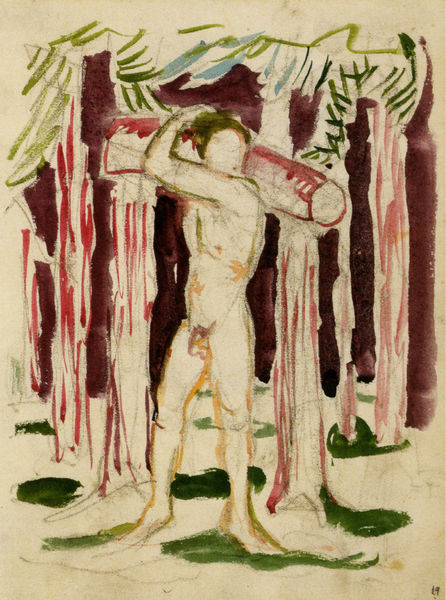
Titel: Holzträger
Künstler: Franz Marc
Standort: München
Institution: Städtische Galerie im Lenbachhaus
Schlagwörter: akt, baum, blau, dunkel, gemälde, kopf, laub, mann, nackt, weiß, aquarell, baumstämme, bäume, gelb, grün, kubismus, braun, brust, bunt, hell, holz, kreide, schwarz, skizze, säule, säulen, zeichnung, gras, rot, wiese, expressionismus, teppich, arm, halten, mensch, tragen, baumstamm, stamm, schulter, wald, arbeit, reiter, statue, farbig, papier, man, studie, last, schleppen, transport, modern, farbe, grafik, wasserfarbe, linien, arbeiter, tannen, stämme, kraft, muskeln, nabel, bauch, nackte, geschlecht, striche, penis, moos, bleistift, wld, entwurf, fällen, holzfäller, waldboden, stark, tannenbaum, herkules, blauer reiter, männerakt, gesichtslos, baumstumpf, scharlach, blauer, vorzeichnung, genital, hoden, franz marc, marc, glied, holzträger, holzarbeiter, holzfällen, bätter, 1910, 19, rote striche, scharlachrot